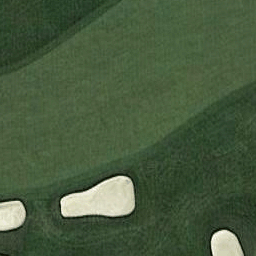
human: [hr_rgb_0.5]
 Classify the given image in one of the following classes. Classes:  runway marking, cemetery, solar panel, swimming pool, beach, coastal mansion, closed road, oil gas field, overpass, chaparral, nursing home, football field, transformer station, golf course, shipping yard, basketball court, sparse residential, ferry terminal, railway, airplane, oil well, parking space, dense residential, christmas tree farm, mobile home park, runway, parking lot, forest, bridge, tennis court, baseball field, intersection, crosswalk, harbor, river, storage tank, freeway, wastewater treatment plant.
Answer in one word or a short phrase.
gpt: golf course